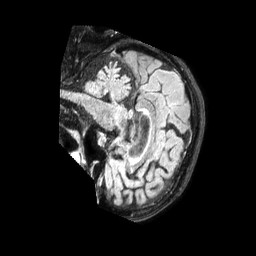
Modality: FLAIR
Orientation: sagittal
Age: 54
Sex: female
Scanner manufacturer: philips
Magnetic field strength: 1.5 T
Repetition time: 4.8 s
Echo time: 0.3426 s